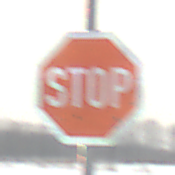
Verkehrszeichen: Stop
Umgebung: Outdoor, Nature
Tageszeit: MorningAfternoon
Wetter: Overcast
Licht: Natural
Jahreszeit: Winter
Kontrast: LowContrast